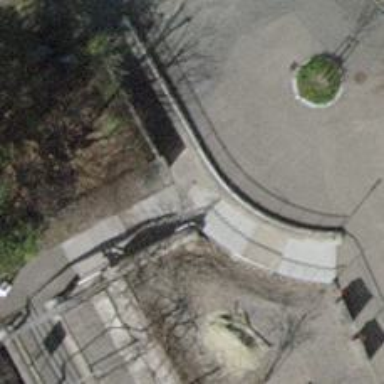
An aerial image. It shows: Set of steps made of paving stones.